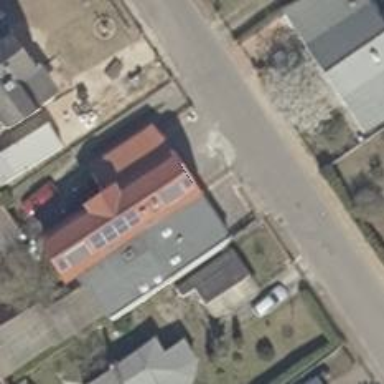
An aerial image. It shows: Detached building with gambrel roof design.